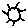
Label: sun